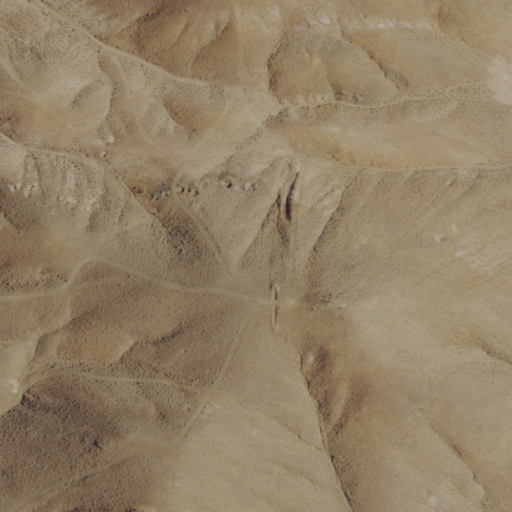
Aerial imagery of mountain in Nevada named McLeod Hill containing only shrub